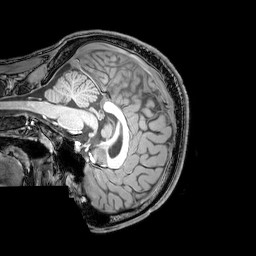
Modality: T1w
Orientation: sagittal
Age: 22
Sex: male
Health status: healthy
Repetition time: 0.081 s
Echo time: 0.037 s